Chest X-ray:
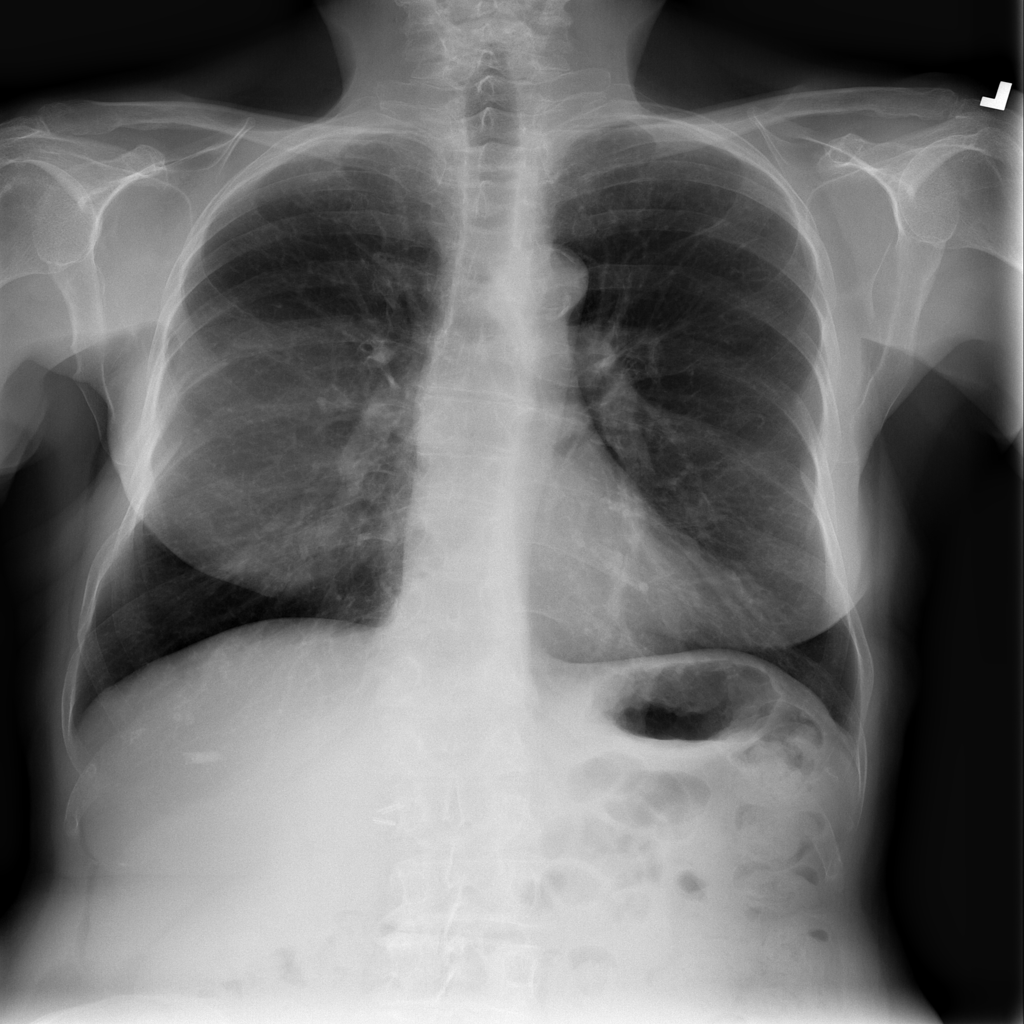
No abnormal finding: yes